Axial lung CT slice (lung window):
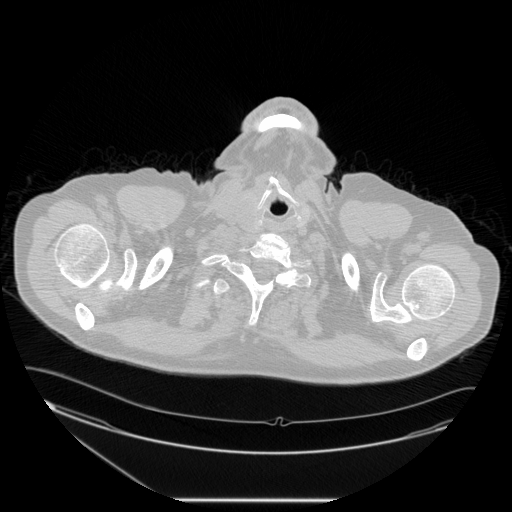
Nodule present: no